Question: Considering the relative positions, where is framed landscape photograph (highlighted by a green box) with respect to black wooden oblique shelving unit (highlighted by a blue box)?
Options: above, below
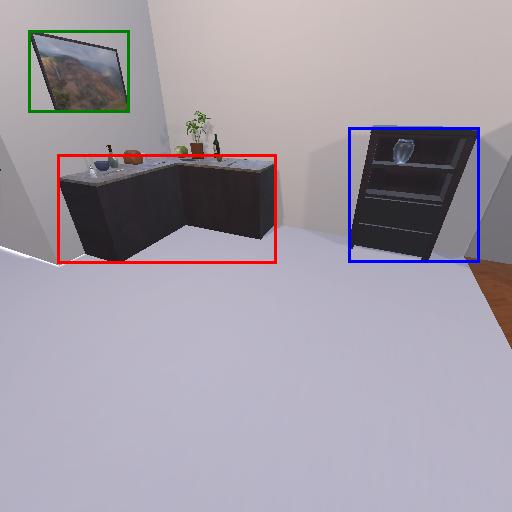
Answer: above